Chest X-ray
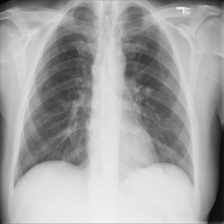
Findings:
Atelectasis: negative
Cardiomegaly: negative
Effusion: negative
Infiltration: negative
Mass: negative
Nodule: negative
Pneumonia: negative
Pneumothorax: negative
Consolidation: negative
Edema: negative
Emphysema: negative
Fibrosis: negative
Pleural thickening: negative
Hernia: negative